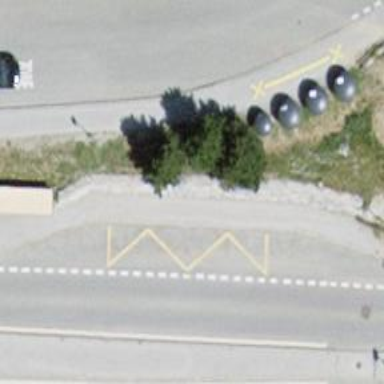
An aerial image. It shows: Bus stop with shelter. It is platform for public transport.